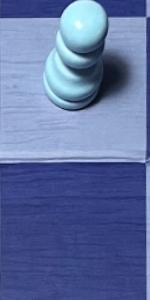
Label: Empty